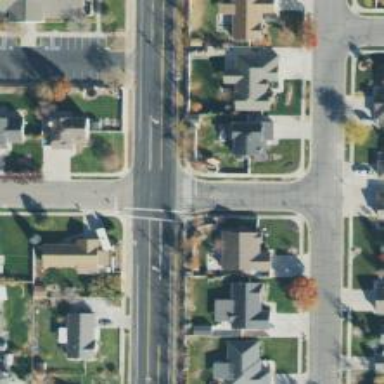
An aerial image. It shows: Marked crossing on the road.